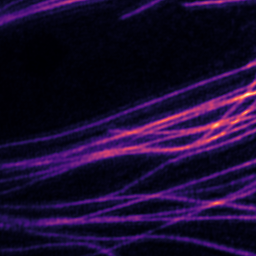
Label: Super-resolution Microtubules image